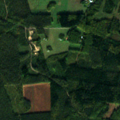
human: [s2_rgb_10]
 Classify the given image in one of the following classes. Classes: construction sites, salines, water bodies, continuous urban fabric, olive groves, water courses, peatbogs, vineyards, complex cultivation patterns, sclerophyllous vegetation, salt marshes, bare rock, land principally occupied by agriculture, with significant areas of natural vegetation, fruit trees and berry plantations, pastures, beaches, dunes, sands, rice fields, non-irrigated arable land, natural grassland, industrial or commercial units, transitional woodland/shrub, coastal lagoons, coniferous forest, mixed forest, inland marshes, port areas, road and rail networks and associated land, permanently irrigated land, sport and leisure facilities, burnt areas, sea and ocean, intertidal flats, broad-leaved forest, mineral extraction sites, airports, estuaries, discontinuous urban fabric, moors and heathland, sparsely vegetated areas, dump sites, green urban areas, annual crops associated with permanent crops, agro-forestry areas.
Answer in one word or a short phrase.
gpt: non-irrigated arable land, coniferous forest, mixed forest